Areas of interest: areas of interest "Fitness Center"
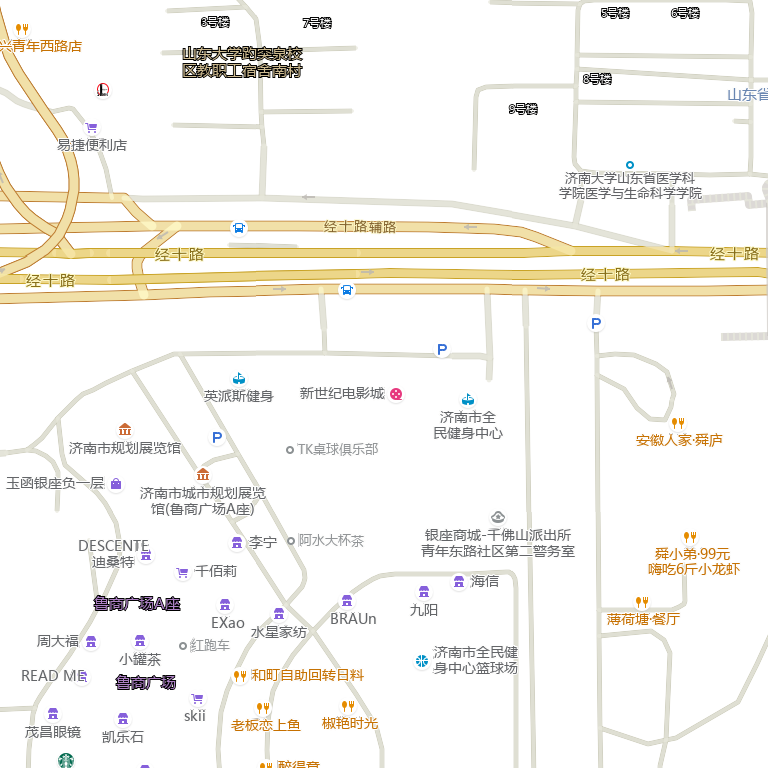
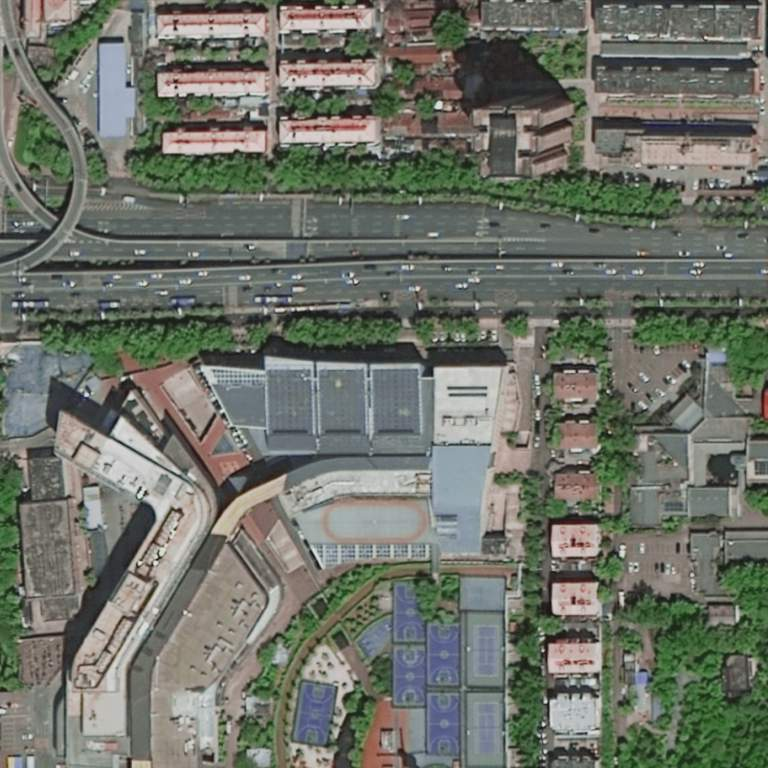